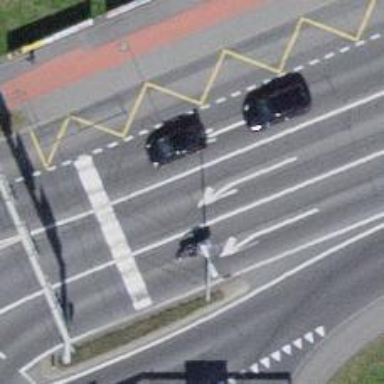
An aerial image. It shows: Public transport stop position.